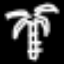
Label: palm tree